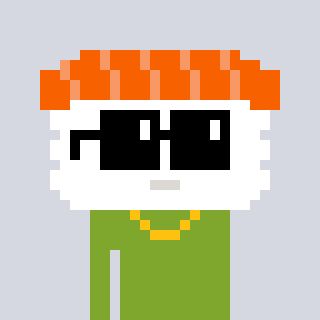
a pixel art character with square black sunglasses, a nigiri-shaped head and a slimegreen-colored body on a cool background